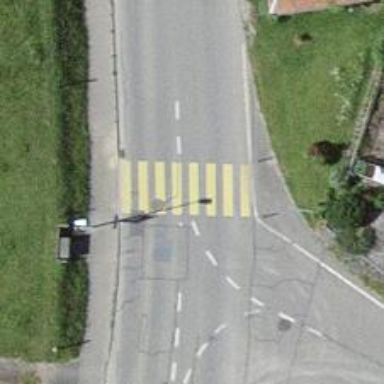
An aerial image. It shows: Uncontrolled zebra crossing on the road.